Question: I am getting error with the generated java file. But the code is fine and good . Can any one give suggestion.

thanks in advance.
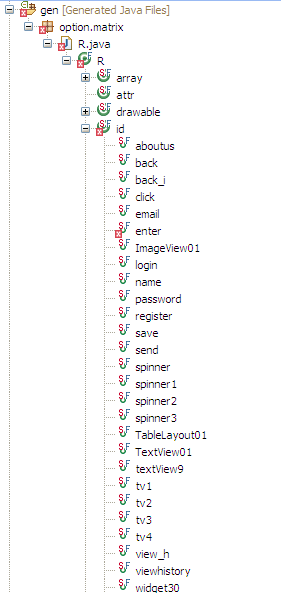
Answer: Based on your image it appears that you are getting an error with the element with id of "enter", try changing the id of that element to something more descriptive and the error might go away.